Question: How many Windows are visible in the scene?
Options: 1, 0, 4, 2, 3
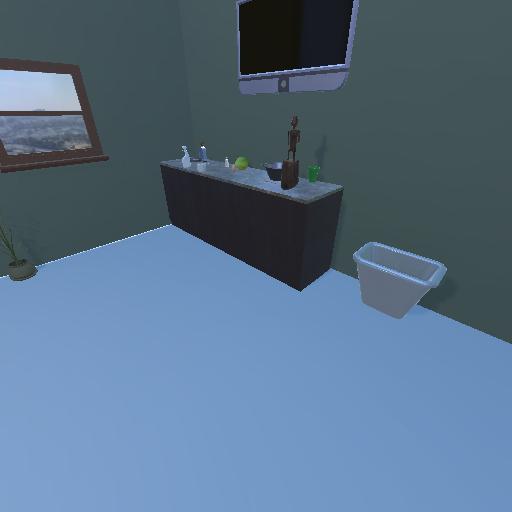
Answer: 1